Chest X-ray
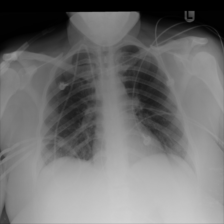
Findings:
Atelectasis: negative
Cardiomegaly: negative
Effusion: negative
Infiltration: negative
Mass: negative
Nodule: negative
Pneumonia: negative
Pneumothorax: negative
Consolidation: negative
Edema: negative
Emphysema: negative
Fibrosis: negative
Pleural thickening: negative
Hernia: negative